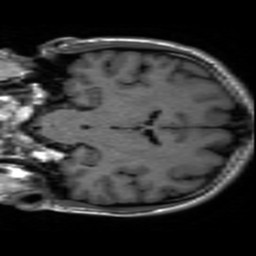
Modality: inplaneT1
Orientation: coronal
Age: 21
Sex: male
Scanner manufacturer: ge
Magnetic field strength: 3 T
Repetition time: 2.499 s
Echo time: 0.02513 s